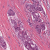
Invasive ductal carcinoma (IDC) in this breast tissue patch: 1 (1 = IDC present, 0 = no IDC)